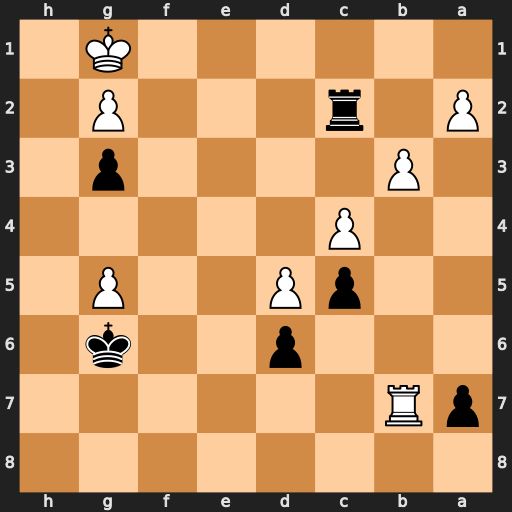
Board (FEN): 8/pR6/3p2k1/2pP2P1/2P5/1P4p1/P1r3P1/6K1
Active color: b
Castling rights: -
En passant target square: -
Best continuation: Rc1#